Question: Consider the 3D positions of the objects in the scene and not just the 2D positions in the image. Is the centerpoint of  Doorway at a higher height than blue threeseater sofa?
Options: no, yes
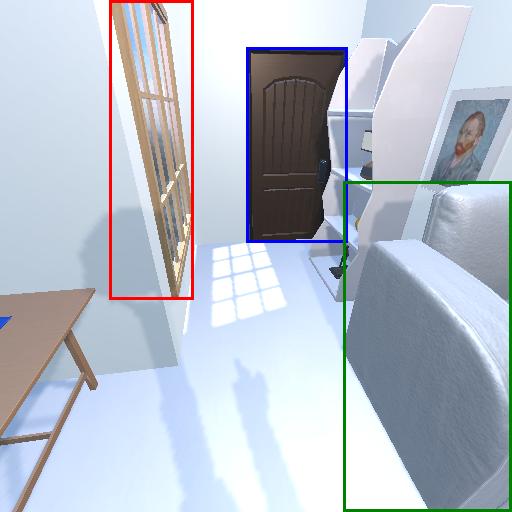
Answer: no